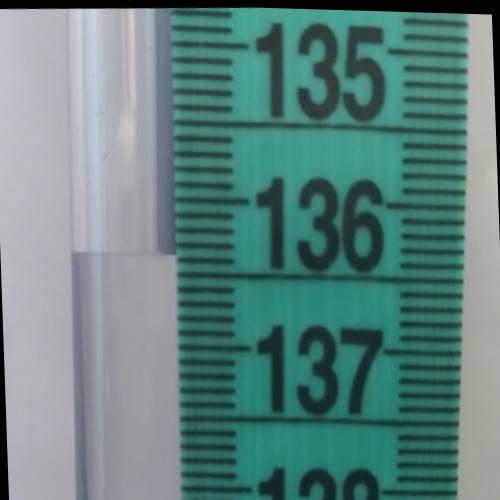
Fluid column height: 136.4 cm